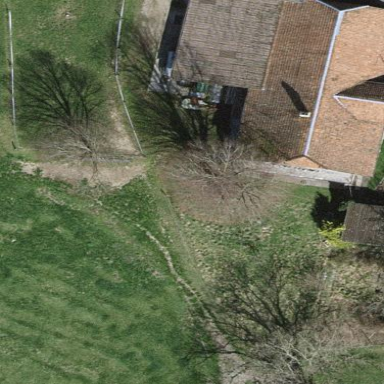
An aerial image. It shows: Farm building.